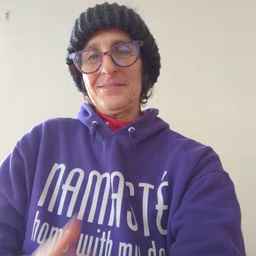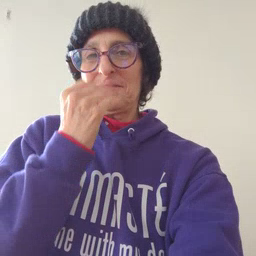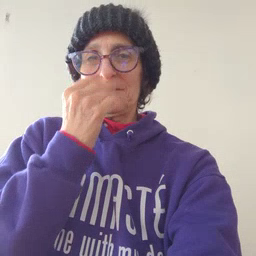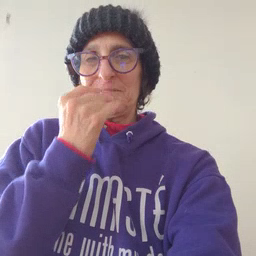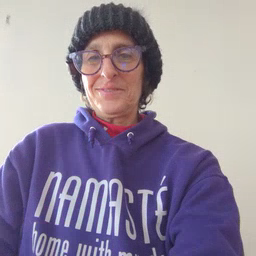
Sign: wolf